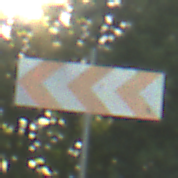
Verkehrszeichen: RichtungstafelnInKurvenGrossRechts
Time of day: SunriseSunset
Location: Outdoor (Suburban)
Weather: PartlyCloudy
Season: NotSpecified
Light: Natural